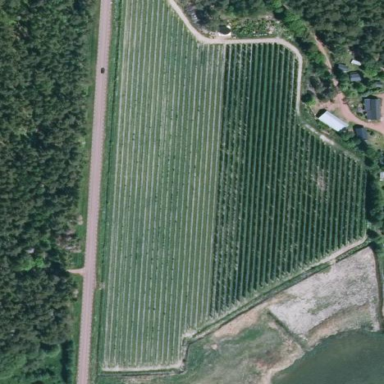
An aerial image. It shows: Orchard.